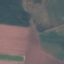
Land use / land cover: AnnualCrop